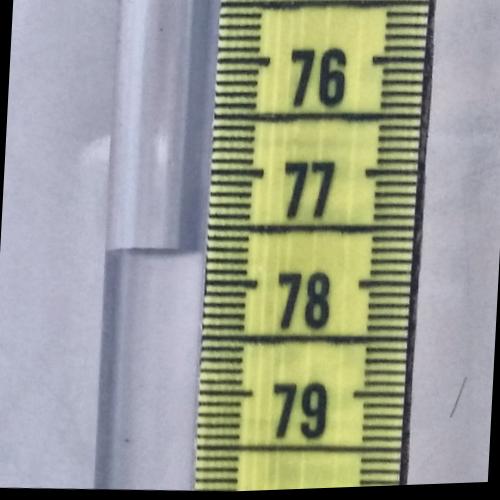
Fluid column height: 77.7 cm